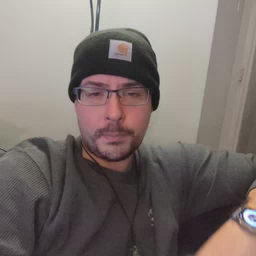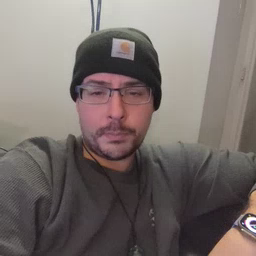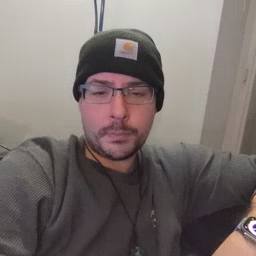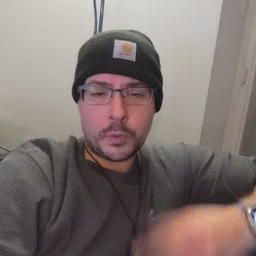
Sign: green